Field crop: maize
Growth stage: 2
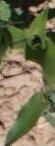
Species: maize